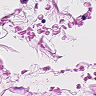
Metastatic tissue present: no